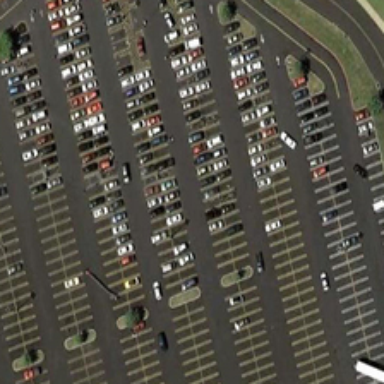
Many cars are parked in a large parking lot .